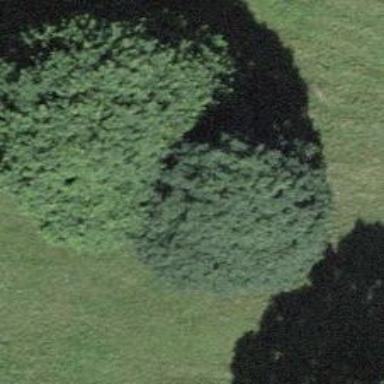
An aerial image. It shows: Single tag "natural: tree."